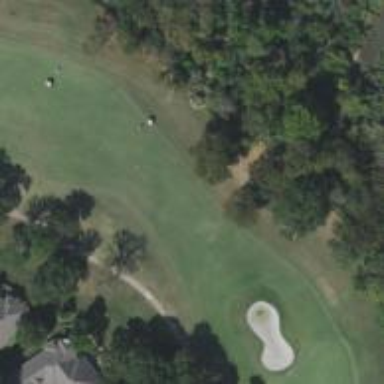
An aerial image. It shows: Golf hole.